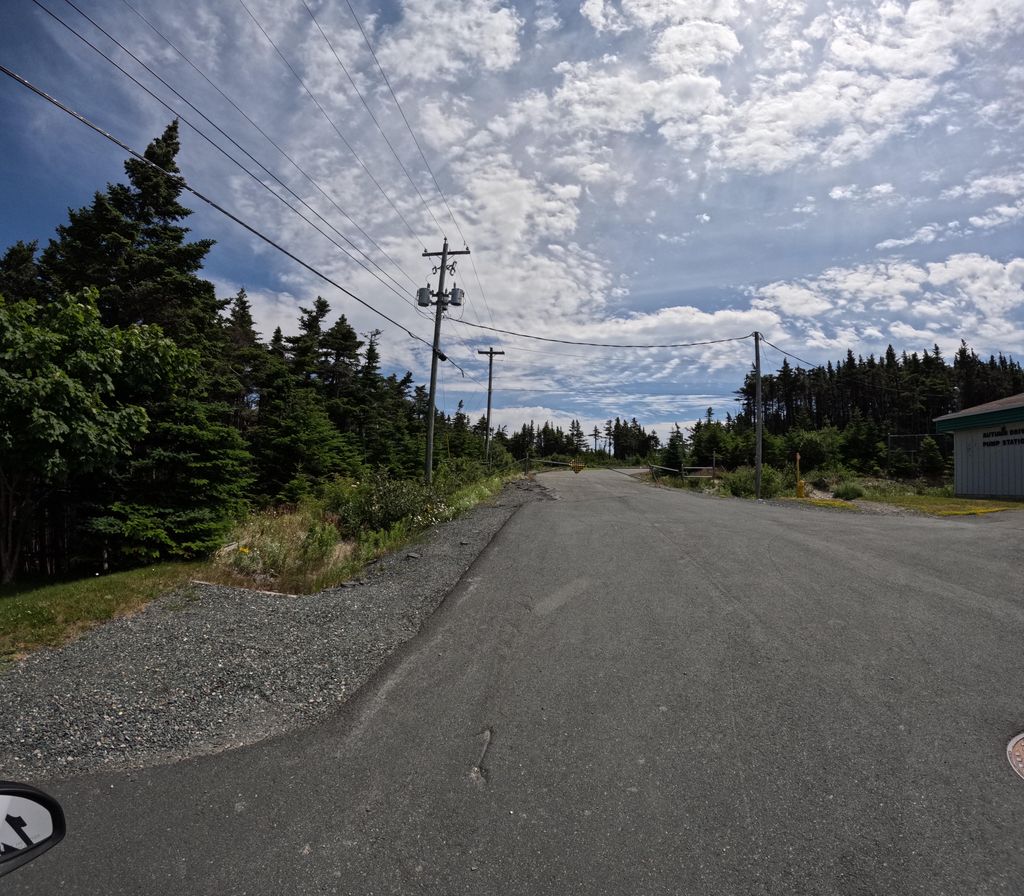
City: st_johns